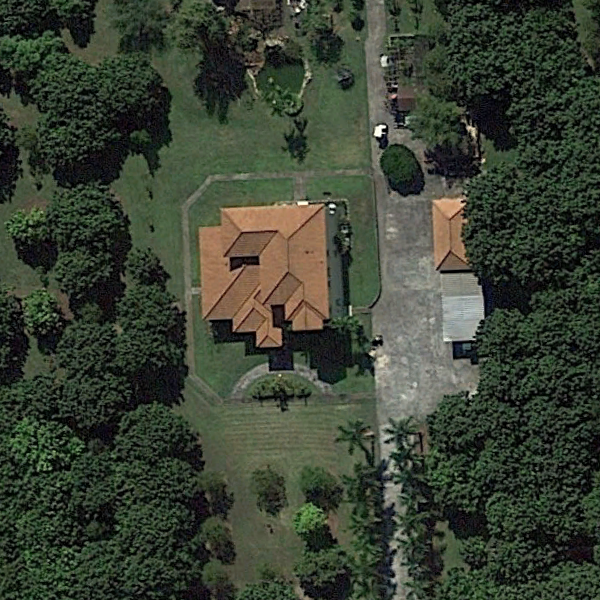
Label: SparseResidential